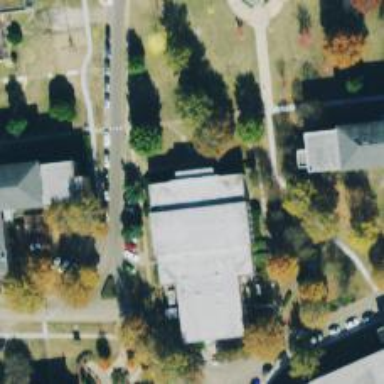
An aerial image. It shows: View of university building.